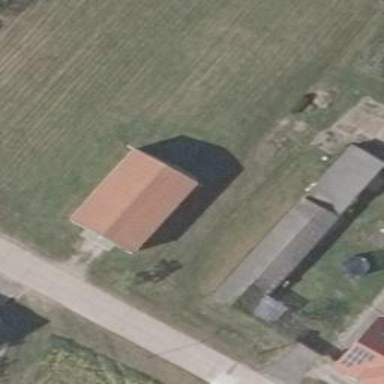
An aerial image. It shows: Building with gabled roof oriented along its length.